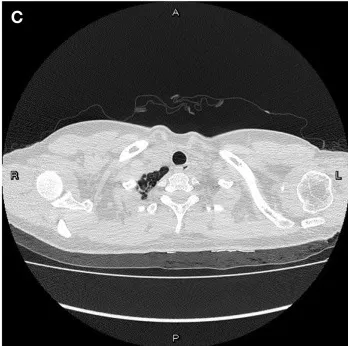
Computed tomography plain scans of the chest. (C,D) Postoperative views. (C) Transverse position.
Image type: radiology (ct)